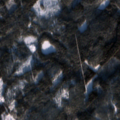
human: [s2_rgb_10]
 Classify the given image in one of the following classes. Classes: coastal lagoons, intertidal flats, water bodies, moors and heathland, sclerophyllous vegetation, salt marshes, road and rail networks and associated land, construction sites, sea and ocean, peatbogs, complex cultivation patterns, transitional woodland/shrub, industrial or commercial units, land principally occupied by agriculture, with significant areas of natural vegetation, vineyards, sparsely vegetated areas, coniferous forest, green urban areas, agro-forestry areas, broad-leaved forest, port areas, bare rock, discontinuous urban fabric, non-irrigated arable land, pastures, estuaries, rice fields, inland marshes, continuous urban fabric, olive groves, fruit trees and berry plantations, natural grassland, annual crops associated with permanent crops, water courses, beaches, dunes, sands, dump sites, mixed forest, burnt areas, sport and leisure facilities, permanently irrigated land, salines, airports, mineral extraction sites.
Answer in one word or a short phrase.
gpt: coniferous forest, mixed forest